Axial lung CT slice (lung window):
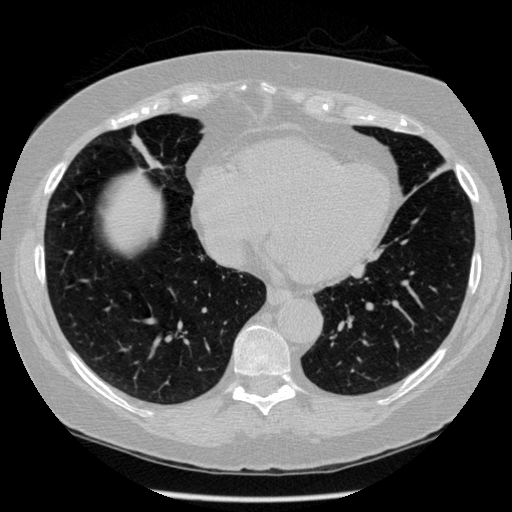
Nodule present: no